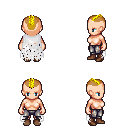
a pixel art fantasy rpg character, female body template, human, light skin, white tattered cape, metal pants, blonde short mohawk hairstyle, brown shoes, four views (front, back, left, right), 2x2 character sprite sheet, small pixel art, hard edges, no anti-aliasing